Field crop: tomato
Growth stage: 1
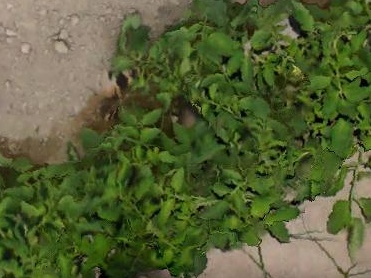
Species: tomato